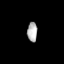
Tissue: prostate
Cell type: T cells
Senescence score: 0.6894
Nuclear area (px): 190
Mean DAPI intensity: 180.258